Question: I am using the code below to identify authors in an array
'''
foreach($authors as $key => $list){
foreach($coauthors as $key => $co){
$searchword = $list['author'];
$matches = array_filter($co, function($var) use ($searchword) { return preg_match("/$searchword/i", $var); });
if($matches){ // do something cool }
'''
This code will match "bob, s" with "bob, s" from a list of authors but will not match to "bob, sm". However, "bob" will match with "bob, s".
I need this to work such that "author, i" matches everything that starts with these characters and not look for whole words as it seems to be doing at the moment i.e. it matches "author, ii" "author, iai" etc etc
---
EDIT
I have attached a screenshot of the output I am printing to the screen in the hope that it explains what I am trying to do. $authors is a list of authors that I am looping through trying to match to a list of coauthors. In the screenshot you can see that the author adam matches adam and adam, k in the two coauthor lists. This also works for adams and adams, ky but no match is shown for ahmed, m and ahmed, mp (ignore the last author)

EDIT
requested output. Warning this is huge and has a lot of missing data simply because I am using a small dataset for fixing this bug
'''
searchword=adam, var=, rtn=NO MATCH searchword=adam, var=adam, rtn=MATCH searchword=adam, var=adams, rtn=NO MATCH searchword=adam, var=ahmed, m, rtn=NO MATCH searchword=adam, var=mazzoferro, v, rtn=NO MATCH searchword=adam, var=, rtn=NO MATCH searchword=adam, var=, rtn=NO MATCH searchword=adam, var=, rtn=NO MATCH searchword=adam, var=, rtn=NO MATCH searchword=adam, var=, rtn=NO MATCH searchword=adam, var=, rtn=NO MATCH searchword=adam, var=, rtn=NO MATCH searchword=adam, var=, rtn=NO MATCH searchword=adam, var=, rtn=NO MATCH searchword=adam, var=, rtn=NO MATCH searchword=adam, var=, rtn=NO MATCH searchword=adam, var=, rtn=NO MATCH searchword=adam, var=, rtn=NO MATCH searchword=adam, var=, rtn=NO MATCH searchword=adam, var=, rtn=NO MATCH searchword=adam, var=, rtn=NO MATCH searchword=adam, var=, rtn=NO MATCH searchword=adam, var=, rtn=NO MATCH searchword=adam, var=, rtn=NO MATCH searchword=adam, var=, rtn=NO MATCH searchword=adam, var=, rtn=NO MATCH searchword=adam, var=, rtn=NO MATCH searchword=adam, var=, rtn=NO MATCH searchword=adam, var=, rtn=NO MATCH searchword=adam, var=, rtn=NO MATCH searchword=adam, var=, rtn=NO MATCH searchword=adam, var=, rtn=NO MATCH searchword=adam, var=, rtn=NO MATCH searchword=adam, var=, rtn=NO MATCH searchword=adam, var=, rtn=NO MATCH searchword=adam, var=, rtn=NO MATCH searchword=adam, var=, rtn=NO MATCH searchword=adam, var=, rtn=NO MATCH searchword=adam, var=, rtn=NO MATCH searchword=adam, var=1, rtn=NO MATCH searchword=adam, var=0, rtn=NO MATCH searchword=adam, var=, rtn=NO MATCH searchword=adam, var=adam, k, rtn=MATCH searchword=adam, var=adams, ky, rtn=NO MATCH searchword=adam, var=ahmed, mp, rtn=NO MATCH searchword=adam, var=mazzoferro, rtn=NO MATCH searchword=adam, var=, rtn=NO MATCH searchword=adam, var=, rtn=NO MATCH searchword=adam, var=, rtn=NO MATCH searchword=adam, var=, rtn=NO MATCH searchword=adam, var=, rtn=NO MATCH searchword=adam, var=, rtn=NO MATCH searchword=adam, var=, rtn=NO MATCH searchword=adam, var=, rtn=NO MATCH searchword=adam, var=, rtn=NO MATCH searchword=adam, var=, rtn=NO MATCH searchword=adam, var=, rtn=NO MATCH searchword=adam, var=, rtn=NO MATCH searchword=adam, var=, rtn=NO MATCH searchword=adam, var=, rtn=NO MATCH searchword=adam, var=, rtn=NO MATCH searchword=adam, var=, rtn=NO MATCH searchword=adam, var=, rtn=NO MATCH searchword=adam, var=, rtn=NO MATCH searchword=adam, var=, rtn=NO MATCH searchword=adam, var=, rtn=NO MATCH searchword=adam, var=, rtn=NO MATCH searchword=adam, var=, rtn=NO MATCH searchword=adam, var=, rtn=NO MATCH searchword=adam, var=, rtn=NO MATCH searchword=adam, var=, rtn=NO MATCH searchword=adam, var=, rtn=NO MATCH searchword=adam, var=, rtn=NO MATCH searchword=adam, var=, rtn=NO MATCH searchword=adam, var=, rtn=NO MATCH searchword=adam, var=, rtn=NO MATCH searchword=adam, var=, rtn=NO MATCH searchword=adam, var=, rtn=NO MATCH searchword=adam, var=, rtn=NO MATCH searchword=adam, var=, rtn=NO MATCH searchword=adam, var=2, rtn=NO MATCH searchword=adam, var=0, rtn=NO MATCH searchword=adams, var=, rtn=NO MATCH searchword=adams, var=adam, rtn=NO MATCH searchword=adams, var=adams, rtn=MATCH searchword=adams, var=ahmed, m, rtn=NO MATCH searchword=adams, var=mazzoferro, v, rtn=NO MATCH searchword=adams, var=, rtn=NO MATCH searchword=adams, var=, rtn=NO MATCH searchword=adams, var=, rtn=NO MATCH searchword=adams, var=, rtn=NO MATCH searchword=adams, var=, rtn=NO MATCH searchword=adams, var=, rtn=NO MATCH searchword=adams, var=, rtn=NO MATCH searchword=adams, var=, rtn=NO MATCH searchword=adams, var=, rtn=NO MATCH searchword=adams, var=, rtn=NO MATCH searchword=adams, var=, rtn=NO MATCH searchword=adams, var=, rtn=NO MATCH searchword=adams, var=, rtn=NO MATCH searchword=adams, var=, rtn=NO MATCH searchword=adams, var=, rtn=NO MATCH searchword=adams, var=, rtn=NO MATCH searchword=adams, var=, rtn=NO MATCH searchword=adams, var=, rtn=NO MATCH searchword=adams, var=, rtn=NO MATCH searchword=adams, var=, rtn=NO MATCH searchword=adams, var=, rtn=NO MATCH searchword=adams, var=, rtn=NO MATCH searchword=adams, var=, rtn=NO MATCH searchword=adams, var=, rtn=NO MATCH searchword=adams, var=, rtn=NO MATCH searchword=adams, var=, rtn=NO MATCH searchword=adams, var=, rtn=NO MATCH searchword=adams, var=, rtn=NO MATCH searchword=adams, var=, rtn=NO MATCH searchword=adams, var=, rtn=NO MATCH searchword=adams, var=, rtn=NO MATCH searchword=adams, var=, rtn=NO MATCH searchword=adams, var=, rtn=NO MATCH searchword=adams, var=, rtn=NO MATCH searchword=adams, var=1, rtn=NO MATCH searchword=adams, var=0, rtn=NO MATCH searchword=adams, var=, rtn=NO MATCH searchword=adams, var=adam, k, rtn=NO MATCH searchword=adams, var=adams, ky, rtn=MATCH searchword=adams, var=ahmed, mp, rtn=NO MATCH searchword=adams, var=mazzoferro, rtn=NO MATCH searchword=adams, var=, rtn=NO MATCH searchword=adams, var=, rtn=NO MATCH searchword=adams, var=, rtn=NO MATCH searchword=adams, var=, rtn=NO MATCH searchword=adams, var=, rtn=NO MATCH searchword=adams, var=, rtn=NO MATCH searchword=adams, var=, rtn=NO MATCH searchword=adams, var=, rtn=NO MATCH searchword=adams, var=, rtn=NO MATCH searchword=adams, var=, rtn=NO MATCH searchword=adams, var=, rtn=NO MATCH searchword=adams, var=, rtn=NO MATCH searchword=adams, var=, rtn=NO MATCH searchword=adams, var=, rtn=NO MATCH searchword=adams, var=, rtn=NO MATCH searchword=adams, var=, rtn=NO MATCH searchword=adams, var=, rtn=NO MATCH searchword=adams, var=, rtn=NO MATCH searchword=adams, var=, rtn=NO MATCH searchword=adams, var=, rtn=NO MATCH searchword=adams, var=, rtn=NO MATCH searchword=adams, var=, rtn=NO MATCH searchword=adams, var=, rtn=NO MATCH searchword=adams, var=, rtn=NO MATCH searchword=adams, var=, rtn=NO MATCH searchword=adams, var=, rtn=NO MATCH searchword=adams, var=, rtn=NO MATCH searchword=adams, var=, rtn=NO MATCH searchword=adams, var=, rtn=NO MATCH searchword=adams, var=, rtn=NO MATCH searchword=adams, var=, rtn=NO MATCH searchword=adams, var=, rtn=NO MATCH searchword=adams, var=, rtn=NO MATCH searchword=adams, var=, rtn=NO MATCH searchword=adams, var=2, rtn=NO MATCH searchword=adams, var=0, rtn=NO MATCH searchword=ahmed, m, var=, rtn=NO MATCH searchword=ahmed, m, var=adam, rtn=NO MATCH searchword=ahmed, m, var=adams, rtn=NO MATCH searchword=ahmed, m, var=ahmed, m, rtn=MATCH searchword=ahmed, m, var=mazzoferro, v, rtn=NO MATCH searchword=ahmed, m, var=, rtn=NO MATCH searchword=ahmed, m, var=, rtn=NO MATCH searchword=ahmed, m, var=, rtn=NO MATCH searchword=ahmed, m, var=, rtn=NO MATCH searchword=ahmed, m, var=, rtn=NO MATCH searchword=ahmed, m, var=, rtn=NO MATCH searchword=ahmed, m, var=, rtn=NO MATCH searchword=ahmed, m, var=, rtn=NO MATCH searchword=ahmed, m, var=, rtn=NO MATCH searchword=ahmed, m, var=, rtn=NO MATCH searchword=ahmed, m, var=, rtn=NO MATCH searchword=ahmed, m, var=, rtn=NO MATCH searchword=ahmed, m, var=, rtn=NO MATCH searchword=ahmed, m, var=, rtn=NO MATCH searchword=ahmed, m, var=, rtn=NO MATCH searchword=ahmed, m, var=, rtn=NO MATCH searchword=ahmed, m, var=, rtn=NO MATCH searchword=ahmed, m, var=, rtn=NO MATCH searchword=ahmed, m, var=, rtn=NO MATCH searchword=ahmed, m, var=, rtn=NO MATCH searchword=ahmed, m, var=, rtn=NO MATCH searchword=ahmed, m, var=, rtn=NO MATCH searchword=ahmed, m, var=, rtn=NO MATCH searchword=ahmed, m, var=, rtn=NO MATCH searchword=ahmed, m, var=, rtn=NO MATCH searchword=ahmed, m, var=, rtn=NO MATCH searchword=ahmed, m, var=, rtn=NO MATCH searchword=ahmed, m, var=, rtn=NO MATCH searchword=ahmed, m, var=, rtn=NO MATCH searchword=ahmed, m, var=, rtn=NO MATCH searchword=ahmed, m, var=, rtn=NO MATCH searchword=ahmed, m, var=, rtn=NO MATCH searchword=ahmed, m, var=, rtn=NO MATCH searchword=ahmed, m, var=, rtn=NO MATCH searchword=ahmed, m, var=1, rtn=NO MATCH searchword=ahmed, m, var=0, rtn=NO MATCH searchword=ahmed, m, var=, rtn=NO MATCH searchword=ahmed, m, var=adam, k, rtn=NO MATCH searchword=ahmed, m, var=adams, ky, rtn=NO MATCH searchword=ahmed, m, var=ahmed, mp, rtn=NO MATCH searchword=ahmed, m, var=mazzoferro, rtn=NO MATCH searchword=ahmed, m, var=, rtn=NO MATCH searchword=ahmed, m, var=, rtn=NO MATCH searchword=ahmed, m, var=, rtn=NO MATCH searchword=ahmed, m, var=, rtn=NO MATCH searchword=ahmed, m, var=, rtn=NO MATCH searchword=ahmed, m, var=, rtn=NO MATCH searchword=ahmed, m, var=, rtn=NO MATCH searchword=ahmed, m, var=, rtn=NO MATCH searchword=ahmed, m, var=, rtn=NO MATCH searchword=ahmed, m, var=, rtn=NO MATCH searchword=ahmed, m, var=, rtn=NO MATCH searchword=ahmed, m, var=, rtn=NO MATCH searchword=ahmed, m, var=, rtn=NO MATCH searchword=ahmed, m, var=, rtn=NO MATCH searchword=ahmed, m, var=, rtn=NO MATCH searchword=ahmed, m, var=, rtn=NO MATCH searchword=ahmed, m, var=, rtn=NO MATCH searchword=ahmed, m, var=, rtn=NO MATCH searchword=ahmed, m, var=, rtn=NO MATCH searchword=ahmed, m, var=, rtn=NO MATCH searchword=ahmed, m, var=, rtn=NO MATCH searchword=ahmed, m, var=, rtn=NO MATCH searchword=ahmed, m, var=, rtn=NO MATCH searchword=ahmed, m, var=, rtn=NO MATCH searchword=ahmed, m, var=, rtn=NO MATCH searchword=ahmed, m, var=, rtn=NO MATCH searchword=ahmed, m, var=, rtn=NO MATCH searchword=ahmed, m, var=, rtn=NO MATCH searchword=ahmed, m, var=, rtn=NO MATCH searchword=ahmed, m, var=, rtn=NO MATCH searchword=ahmed, m, var=, rtn=NO MATCH searchword=ahmed, m, var=, rtn=NO MATCH searchword=ahmed, m, var=, rtn=NO MATCH searchword=ahmed, m, var=, rtn=NO MATCH searchword=ahmed, m, var=2, rtn=NO MATCH searchword=ahmed, m, var=0, rtn=NO MATCH searchword=mazzoferro, v, var=, rtn=NO MATCH searchword=mazzoferro, v, var=adam, rtn=NO MATCH searchword=mazzoferro, v, var=adams, rtn=NO MATCH searchword=mazzoferro, v, var=ahmed, m, rtn=NO MATCH searchword=mazzoferro, v, var=mazzoferro, v, rtn=MATCH searchword=mazzoferro, v, var=, rtn=NO MATCH searchword=mazzoferro, v, var=, rtn=NO MATCH searchword=mazzoferro, v, var=, rtn=NO MATCH searchword=mazzoferro, v, var=, rtn=NO MATCH searchword=mazzoferro, v, var=, rtn=NO MATCH searchword=mazzoferro, v, var=, rtn=NO MATCH searchword=mazzoferro, v, var=, rtn=NO MATCH searchword=mazzoferro, v, var=, rtn=NO MATCH searchword=mazzoferro, v, var=, rtn=NO MATCH searchword=mazzoferro, v, var=, rtn=NO MATCH searchword=mazzoferro, v, var=, rtn=NO MATCH searchword=mazzoferro, v, var=, rtn=NO MATCH searchword=mazzoferro, v, var=, rtn=NO MATCH searchword=mazzoferro, v, var=, rtn=NO MATCH searchword=mazzoferro, v, var=, rtn=NO MATCH searchword=mazzoferro, v, var=, rtn=NO MATCH searchword=mazzoferro, v, var=, rtn=NO MATCH searchword=mazzoferro, v, var=, rtn=NO MATCH searchword=mazzoferro, v, var=, rtn=NO MATCH searchword=mazzoferro, v, var=, rtn=NO MATCH searchword=mazzoferro, v, var=, rtn=NO MATCH searchword=mazzoferro, v, var=, rtn=NO MATCH searchword=mazzoferro, v, var=, rtn=NO MATCH searchword=mazzoferro, v, var=, rtn=NO MATCH searchword=mazzoferro, v, var=, rtn=NO MATCH searchword=mazzoferro, v, var=, rtn=NO MATCH searchword=mazzoferro, v, var=, rtn=NO MATCH searchword=mazzoferro, v, var=, rtn=NO MATCH searchword=mazzoferro, v, var=, rtn=NO MATCH searchword=mazzoferro, v, var=, rtn=NO MATCH searchword=mazzoferro, v, var=, rtn=NO MATCH searchword=mazzoferro, v, var=, rtn=NO MATCH searchword=mazzoferro, v, var=, rtn=NO MATCH searchword=mazzoferro, v, var=, rtn=NO MATCH searchword=mazzoferro, v, var=1, rtn=NO MATCH searchword=mazzoferro, v, var=0, rtn=NO MATCH searchword=mazzoferro, v, var=, rtn=NO MATCH searchword=mazzoferro, v, var=adam, k, rtn=NO MATCH searchword=mazzoferro, v, var=adams, ky, rtn=NO MATCH searchword=mazzoferro, v, var=ahmed, mp, rtn=NO MATCH searchword=mazzoferro, v, var=mazzoferro, rtn=NO MATCH searchword=mazzoferro, v, var=, rtn=NO MATCH searchword=mazzoferro, v, var=, rtn=NO MATCH searchword=mazzoferro, v, var=, rtn=NO MATCH searchword=mazzoferro, v, var=, rtn=NO MATCH searchword=mazzoferro, v, var=, rtn=NO MATCH searchword=mazzoferro, v, var=, rtn=NO MATCH searchword=mazzoferro, v, var=, rtn=NO MATCH searchword=mazzoferro, v, var=, rtn=NO MATCH searchword=mazzoferro, v, var=, rtn=NO MATCH searchword=mazzoferro, v, var=, rtn=NO MATCH searchword=mazzoferro, v, var=, rtn=NO MATCH searchword=mazzoferro, v, var=, rtn=NO MATCH searchword=mazzoferro, v, var=, rtn=NO MATCH searchword=mazzoferro, v, var=, rtn=NO MATCH searchword=mazzoferro, v, var=, rtn=NO MATCH searchword=mazzoferro, v, var=, rtn=NO MATCH searchword=mazzoferro, v, var=, rtn=NO MATCH searchword=mazzoferro, v, var=, rtn=NO MATCH searchword=mazzoferro, v, var=, rtn=NO MATCH searchword=mazzoferro, v, var=, rtn=NO MATCH searchword=mazzoferro, v, var=, rtn=NO MATCH searchword=mazzoferro, v, var=, rtn=NO MATCH searchword=mazzoferro, v, var=, rtn=NO MATCH searchword=mazzoferro, v, var=, rtn=NO MATCH searchword=mazzoferro, v, var=, rtn=NO MATCH searchword=mazzoferro, v, var=, rtn=NO MATCH searchword=mazzoferro, v, var=, rtn=NO MATCH searchword=mazzoferro, v, var=, rtn=NO MATCH searchword=mazzoferro, v, var=, rtn=NO MATCH searchword=mazzoferro, v, var=, rtn=NO MATCH searchword=mazzoferro, v, var=, rtn=NO MATCH searchword=mazzoferro, v, var=, rtn=NO MATCH searchword=mazzoferro, v, var=, rtn=NO MATCH searchword=mazzoferro, v, var=, rtn=NO MATCH searchword=mazzoferro, v, var=2, rtn=NO MATCH searchword=mazzoferro, v, var=0, rtn=NO MATCH
'''
output after removing the trailing /b
'''
searchword=adam, var=, rtn=NO MATCH searchword=adam, var=adam, rtn=MATCH searchword=adam, var=adams, rtn=MATCH searchword=adam, var=ahmed, m, rtn=NO MATCH searchword=adam, var=mazzoferro, v, rtn=NO MATCH searchword=adam, var=, rtn=NO MATCH searchword=adam, var=, rtn=NO MATCH searchword=adam, var=, rtn=NO MATCH searchword=adam, var=, rtn=NO MATCH searchword=adam, var=, rtn=NO MATCH searchword=adam, var=, rtn=NO MATCH searchword=adam, var=, rtn=NO MATCH searchword=adam, var=, rtn=NO MATCH searchword=adam, var=, rtn=NO MATCH searchword=adam, var=, rtn=NO MATCH searchword=adam, var=, rtn=NO MATCH searchword=adam, var=, rtn=NO MATCH searchword=adam, var=, rtn=NO MATCH searchword=adam, var=, rtn=NO MATCH searchword=adam, var=, rtn=NO MATCH searchword=adam, var=, rtn=NO MATCH searchword=adam, var=, rtn=NO MATCH searchword=adam, var=, rtn=NO MATCH searchword=adam, var=, rtn=NO MATCH searchword=adam, var=, rtn=NO MATCH searchword=adam, var=, rtn=NO MATCH searchword=adam, var=, rtn=NO MATCH searchword=adam, var=, rtn=NO MATCH searchword=adam, var=, rtn=NO MATCH searchword=adam, var=, rtn=NO MATCH searchword=adam, var=, rtn=NO MATCH searchword=adam, var=, rtn=NO MATCH searchword=adam, var=, rtn=NO MATCH searchword=adam, var=, rtn=NO MATCH searchword=adam, var=, rtn=NO MATCH searchword=adam, var=, rtn=NO MATCH searchword=adam, var=, rtn=NO MATCH searchword=adam, var=, rtn=NO MATCH searchword=adam, var=, rtn=NO MATCH searchword=adam, var=1, rtn=NO MATCH searchword=adam, var=0, rtn=NO MATCH searchword=adam, var=, rtn=NO MATCH searchword=adam, var=adam, k, rtn=MATCH searchword=adam, var=adams, ky, rtn=MATCH searchword=adam, var=ahmed, mp, rtn=NO MATCH searchword=adam, var=mazzoferro, rtn=NO MATCH searchword=adam, var=, rtn=NO MATCH searchword=adam, var=, rtn=NO MATCH searchword=adam, var=, rtn=NO MATCH searchword=adam, var=, rtn=NO MATCH searchword=adam, var=, rtn=NO MATCH searchword=adam, var=, rtn=NO MATCH searchword=adam, var=, rtn=NO MATCH searchword=adam, var=, rtn=NO MATCH searchword=adam, var=, rtn=NO MATCH searchword=adam, var=, rtn=NO MATCH searchword=adam, var=, rtn=NO MATCH searchword=adam, var=, rtn=NO MATCH searchword=adam, var=, rtn=NO MATCH searchword=adam, var=, rtn=NO MATCH searchword=adam, var=, rtn=NO MATCH searchword=adam, var=, rtn=NO MATCH searchword=adam, var=, rtn=NO MATCH searchword=adam, var=, rtn=NO MATCH searchword=adam, var=, rtn=NO MATCH searchword=adam, var=, rtn=NO MATCH searchword=adam, var=, rtn=NO MATCH searchword=adam, var=, rtn=NO MATCH searchword=adam, var=, rtn=NO MATCH searchword=adam, var=, rtn=NO MATCH searchword=adam, var=, rtn=NO MATCH searchword=adam, var=, rtn=NO MATCH searchword=adam, var=, rtn=NO MATCH searchword=adam, var=, rtn=NO MATCH searchword=adam, var=, rtn=NO MATCH searchword=adam, var=, rtn=NO MATCH searchword=adam, var=, rtn=NO MATCH searchword=adam, var=, rtn=NO MATCH searchword=adam, var=, rtn=NO MATCH searchword=adam, var=, rtn=NO MATCH searchword=adam, var=2, rtn=NO MATCH searchword=adam, var=0, rtn=NO MATCH searchword=adams, var=, rtn=NO MATCH searchword=adams, var=adam, rtn=NO MATCH searchword=adams, var=adams, rtn=MATCH searchword=adams, var=ahmed, m, rtn=NO MATCH searchword=adams, var=mazzoferro, v, rtn=NO MATCH searchword=adams, var=, rtn=NO MATCH searchword=adams, var=, rtn=NO MATCH searchword=adams, var=, rtn=NO MATCH searchword=adams, var=, rtn=NO MATCH searchword=adams, var=, rtn=NO MATCH searchword=adams, var=, rtn=NO MATCH searchword=adams, var=, rtn=NO MATCH searchword=adams, var=, rtn=NO MATCH searchword=adams, var=, rtn=NO MATCH searchword=adams, var=, rtn=NO MATCH searchword=adams, var=, rtn=NO MATCH searchword=adams, var=, rtn=NO MATCH searchword=adams, var=, rtn=NO MATCH searchword=adams, var=, rtn=NO MATCH searchword=adams, var=, rtn=NO MATCH searchword=adams, var=, rtn=NO MATCH searchword=adams, var=, rtn=NO MATCH searchword=adams, var=, rtn=NO MATCH searchword=adams, var=, rtn=NO MATCH searchword=adams, var=, rtn=NO MATCH searchword=adams, var=, rtn=NO MATCH searchword=adams, var=, rtn=NO MATCH searchword=adams, var=, rtn=NO MATCH searchword=adams, var=, rtn=NO MATCH searchword=adams, var=, rtn=NO MATCH searchword=adams, var=, rtn=NO MATCH searchword=adams, var=, rtn=NO MATCH searchword=adams, var=, rtn=NO MATCH searchword=adams, var=, rtn=NO MATCH searchword=adams, var=, rtn=NO MATCH searchword=adams, var=, rtn=NO MATCH searchword=adams, var=, rtn=NO MATCH searchword=adams, var=, rtn=NO MATCH searchword=adams, var=, rtn=NO MATCH searchword=adams, var=1, rtn=NO MATCH searchword=adams, var=0, rtn=NO MATCH searchword=adams, var=, rtn=NO MATCH searchword=adams, var=adam, k, rtn=NO MATCH searchword=adams, var=adams, ky, rtn=MATCH searchword=adams, var=ahmed, mp, rtn=NO MATCH searchword=adams, var=mazzoferro, rtn=NO MATCH searchword=adams, var=, rtn=NO MATCH searchword=adams, var=, rtn=NO MATCH searchword=adams, var=, rtn=NO MATCH searchword=adams, var=, rtn=NO MATCH searchword=adams, var=, rtn=NO MATCH searchword=adams, var=, rtn=NO MATCH searchword=adams, var=, rtn=NO MATCH searchword=adams, var=, rtn=NO MATCH searchword=adams, var=, rtn=NO MATCH searchword=adams, var=, rtn=NO MATCH searchword=adams, var=, rtn=NO MATCH searchword=adams, var=, rtn=NO MATCH searchword=adams, var=, rtn=NO MATCH searchword=adams, var=, rtn=NO MATCH searchword=adams, var=, rtn=NO MATCH searchword=adams, var=, rtn=NO MATCH searchword=adams, var=, rtn=NO MATCH searchword=adams, var=, rtn=NO MATCH searchword=adams, var=, rtn=NO MATCH searchword=adams, var=, rtn=NO MATCH searchword=adams, var=, rtn=NO MATCH searchword=adams, var=, rtn=NO MATCH searchword=adams, var=, rtn=NO MATCH searchword=adams, var=, rtn=NO MATCH searchword=adams, var=, rtn=NO MATCH searchword=adams, var=, rtn=NO MATCH searchword=adams, var=, rtn=NO MATCH searchword=adams, var=, rtn=NO MATCH searchword=adams, var=, rtn=NO MATCH searchword=adams, var=, rtn=NO MATCH searchword=adams, var=, rtn=NO MATCH searchword=adams, var=, rtn=NO MATCH searchword=adams, var=, rtn=NO MATCH searchword=adams, var=, rtn=NO MATCH searchword=adams, var=2, rtn=NO MATCH searchword=adams, var=0, rtn=NO MATCH searchword=ahmed, m, var=, rtn=NO MATCH searchword=ahmed, m, var=adam, rtn=NO MATCH searchword=ahmed, m, var=adams, rtn=NO MATCH searchword=ahmed, m, var=ahmed, m, rtn=MATCH searchword=ahmed, m, var=mazzoferro, v, rtn=NO MATCH searchword=ahmed, m, var=, rtn=NO MATCH searchword=ahmed, m, var=, rtn=NO MATCH searchword=ahmed, m, var=, rtn=NO MATCH searchword=ahmed, m, var=, rtn=NO MATCH searchword=ahmed, m, var=, rtn=NO MATCH searchword=ahmed, m, var=, rtn=NO MATCH searchword=ahmed, m, var=, rtn=NO MATCH searchword=ahmed, m, var=, rtn=NO MATCH searchword=ahmed, m, var=, rtn=NO MATCH searchword=ahmed, m, var=, rtn=NO MATCH searchword=ahmed, m, var=, rtn=NO MATCH searchword=ahmed, m, var=, rtn=NO MATCH searchword=ahmed, m, var=, rtn=NO MATCH searchword=ahmed, m, var=, rtn=NO MATCH searchword=ahmed, m, var=, rtn=NO MATCH searchword=ahmed, m, var=, rtn=NO MATCH searchword=ahmed, m, var=, rtn=NO MATCH searchword=ahmed, m, var=, rtn=NO MATCH searchword=ahmed, m, var=, rtn=NO MATCH searchword=ahmed, m, var=, rtn=NO MATCH searchword=ahmed, m, var=, rtn=NO MATCH searchword=ahmed, m, var=, rtn=NO MATCH searchword=ahmed, m, var=, rtn=NO MATCH searchword=ahmed, m, var=, rtn=NO MATCH searchword=ahmed, m, var=, rtn=NO MATCH searchword=ahmed, m, var=, rtn=NO MATCH searchword=ahmed, m, var=, rtn=NO MATCH searchword=ahmed, m, var=, rtn=NO MATCH searchword=ahmed, m, var=, rtn=NO MATCH searchword=ahmed, m, var=, rtn=NO MATCH searchword=ahmed, m, var=, rtn=NO MATCH searchword=ahmed, m, var=, rtn=NO MATCH searchword=ahmed, m, var=, rtn=NO MATCH searchword=ahmed, m, var=, rtn=NO MATCH searchword=ahmed, m, var=1, rtn=NO MATCH searchword=ahmed, m, var=0, rtn=NO MATCH searchword=ahmed, m, var=, rtn=NO MATCH searchword=ahmed, m, var=adam, k, rtn=NO MATCH searchword=ahmed, m, var=adams, ky, rtn=NO MATCH searchword=ahmed, m, var=ahmed, mp, rtn=MATCH searchword=ahmed, m, var=mazzoferro, rtn=NO MATCH searchword=ahmed, m, var=, rtn=NO MATCH searchword=ahmed, m, var=, rtn=NO MATCH searchword=ahmed, m, var=, rtn=NO MATCH searchword=ahmed, m, var=, rtn=NO MATCH searchword=ahmed, m, var=, rtn=NO MATCH searchword=ahmed, m, var=, rtn=NO MATCH searchword=ahmed, m, var=, rtn=NO MATCH searchword=ahmed, m, var=, rtn=NO MATCH searchword=ahmed, m, var=, rtn=NO MATCH searchword=ahmed, m, var=, rtn=NO MATCH searchword=ahmed, m, var=, rtn=NO MATCH searchword=ahmed, m, var=, rtn=NO MATCH searchword=ahmed, m, var=, rtn=NO MATCH searchword=ahmed, m, var=, rtn=NO MATCH searchword=ahmed, m, var=, rtn=NO MATCH searchword=ahmed, m, var=, rtn=NO MATCH searchword=ahmed, m, var=, rtn=NO MATCH searchword=ahmed, m, var=, rtn=NO MATCH searchword=ahmed, m, var=, rtn=NO MATCH searchword=ahmed, m, var=, rtn=NO MATCH searchword=ahmed, m, var=, rtn=NO MATCH searchword=ahmed, m, var=, rtn=NO MATCH searchword=ahmed, m, var=, rtn=NO MATCH searchword=ahmed, m, var=, rtn=NO MATCH searchword=ahmed, m, var=, rtn=NO MATCH searchword=ahmed, m, var=, rtn=NO MATCH searchword=ahmed, m, var=, rtn=NO MATCH searchword=ahmed, m, var=, rtn=NO MATCH searchword=ahmed, m, var=, rtn=NO MATCH searchword=ahmed, m, var=, rtn=NO MATCH searchword=ahmed, m, var=, rtn=NO MATCH searchword=ahmed, m, var=, rtn=NO MATCH searchword=ahmed, m, var=, rtn=NO MATCH searchword=ahmed, m, var=, rtn=NO MATCH searchword=ahmed, m, var=2, rtn=NO MATCH searchword=ahmed, m, var=0, rtn=NO MATCH searchword=mazzoferro, v, var=, rtn=NO MATCH searchword=mazzoferro, v, var=adam, rtn=NO MATCH searchword=mazzoferro, v, var=adams, rtn=NO MATCH searchword=mazzoferro, v, var=ahmed, m, rtn=NO MATCH searchword=mazzoferro, v, var=mazzoferro, v, rtn=MATCH searchword=mazzoferro, v, var=, rtn=NO MATCH searchword=mazzoferro, v, var=, rtn=NO MATCH searchword=mazzoferro, v, var=, rtn=NO MATCH searchword=mazzoferro, v, var=, rtn=NO MATCH searchword=mazzoferro, v, var=, rtn=NO MATCH searchword=mazzoferro, v, var=, rtn=NO MATCH searchword=mazzoferro, v, var=, rtn=NO MATCH searchword=mazzoferro, v, var=, rtn=NO MATCH searchword=mazzoferro, v, var=, rtn=NO MATCH searchword=mazzoferro, v, var=, rtn=NO MATCH searchword=mazzoferro, v, var=, rtn=NO MATCH searchword=mazzoferro, v, var=, rtn=NO MATCH searchword=mazzoferro, v, var=, rtn=NO MATCH searchword=mazzoferro, v, var=, rtn=NO MATCH searchword=mazzoferro, v, var=, rtn=NO MATCH searchword=mazzoferro, v, var=, rtn=NO MATCH searchword=mazzoferro, v, var=, rtn=NO MATCH searchword=mazzoferro, v, var=, rtn=NO MATCH searchword=mazzoferro, v, var=, rtn=NO MATCH searchword=mazzoferro, v, var=, rtn=NO MATCH searchword=mazzoferro, v, var=, rtn=NO MATCH searchword=mazzoferro, v, var=, rtn=NO MATCH searchword=mazzoferro, v, var=, rtn=NO MATCH searchword=mazzoferro, v, var=, rtn=NO MATCH searchword=mazzoferro, v, var=, rtn=NO MATCH searchword=mazzoferro, v, var=, rtn=NO MATCH searchword=mazzoferro, v, var=, rtn=NO MATCH searchword=mazzoferro, v, var=, rtn=NO MATCH searchword=mazzoferro, v, var=, rtn=NO MATCH searchword=mazzoferro, v, var=, rtn=NO MATCH searchword=mazzoferro, v, var=, rtn=NO MATCH searchword=mazzoferro, v, var=, rtn=NO MATCH searchword=mazzoferro, v, var=, rtn=NO MATCH searchword=mazzoferro, v, var=, rtn=NO MATCH searchword=mazzoferro, v, var=1, rtn=NO MATCH searchword=mazzoferro, v, var=0, rtn=NO MATCH searchword=mazzoferro, v, var=, rtn=NO MATCH searchword=mazzoferro, v, var=adam, k, rtn=NO MATCH searchword=mazzoferro, v, var=adams, ky, rtn=NO MATCH searchword=mazzoferro, v, var=ahmed, mp, rtn=NO MATCH searchword=mazzoferro, v, var=mazzoferro, rtn=NO MATCH searchword=mazzoferro, v, var=, rtn=NO MATCH searchword=mazzoferro, v, var=, rtn=NO MATCH searchword=mazzoferro, v, var=, rtn=NO MATCH searchword=mazzoferro, v, var=, rtn=NO MATCH searchword=mazzoferro, v, var=, rtn=NO MATCH searchword=mazzoferro, v, var=, rtn=NO MATCH searchword=mazzoferro, v, var=, rtn=NO MATCH searchword=mazzoferro, v, var=, rtn=NO MATCH searchword=mazzoferro, v, var=, rtn=NO MATCH searchword=mazzoferro, v, var=, rtn=NO MATCH searchword=mazzoferro, v, var=, rtn=NO MATCH searchword=mazzoferro, v, var=, rtn=NO MATCH searchword=mazzoferro, v, var=, rtn=NO MATCH searchword=mazzoferro, v, var=, rtn=NO MATCH searchword=mazzoferro, v, var=, rtn=NO MATCH searchword=mazzoferro, v, var=, rtn=NO MATCH searchword=mazzoferro, v, var=, rtn=NO MATCH searchword=mazzoferro, v, var=, rtn=NO MATCH searchword=mazzoferro, v, var=, rtn=NO MATCH searchword=mazzoferro, v, var=, rtn=NO MATCH searchword=mazzoferro, v, var=, rtn=NO MATCH searchword=mazzoferro, v, var=, rtn=NO MATCH searchword=mazzoferro, v, var=, rtn=NO MATCH searchword=mazzoferro, v, var=, rtn=NO MATCH searchword=mazzoferro, v, var=, rtn=NO MATCH searchword=mazzoferro, v, var=, rtn=NO MATCH searchword=mazzoferro, v, var=, rtn=NO MATCH searchword=mazzoferro, v, var=, rtn=NO MATCH searchword=mazzoferro, v, var=, rtn=NO MATCH searchword=mazzoferro, v, var=, rtn=NO MATCH searchword=mazzoferro, v, var=, rtn=NO MATCH searchword=mazzoferro, v, var=, rtn=NO MATCH searchword=mazzoferro, v, var=, rtn=NO MATCH searchword=mazzoferro, v, var=, rtn=NO MATCH searchword=mazzoferro, v, var=2, rtn=NO MATCH searchword=mazzoferro, v, var=0, rtn=NO MATCH
'''
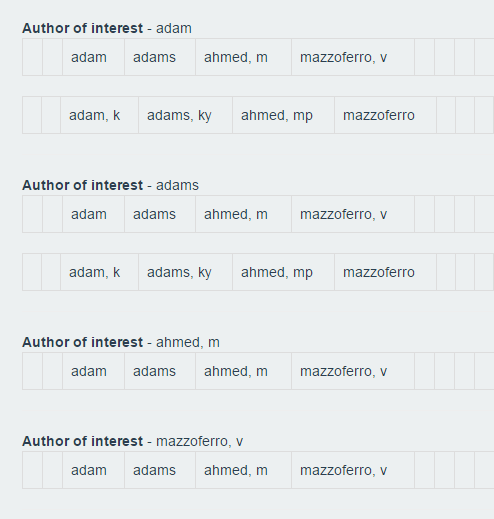
Answer: Here is your code:
'''
preg_match("/$searchword/i", ...
'''
The '' before and after '$searchword' tell preg_match that there has to be a break in the word before and after. Remove them and it will match regardless of where words break.
'''
preg_match("/$searchword/i", ...
'''
---
EDIT - put in these changes and let us know what the output is
'''
foreach($authors as $key => $list){
foreach($coauthors as $key => $co){
$searchword = $list['author'];
$matches = array_filter($co,
function($var) use ($searchword) {
$rtn = preg_match("/$searchword/i", $var);
echo "searchword=$searchword, var=$var, rtn=".($rtn?'MATCH':'NO MATCH')."<br />
";
});
if($matches){ // do something cool }
'''